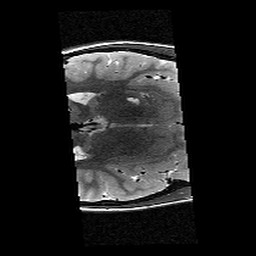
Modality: T2w
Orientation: axial
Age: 12
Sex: female
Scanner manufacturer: siemens
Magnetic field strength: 3 T
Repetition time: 9.23 s
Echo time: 0.067 s